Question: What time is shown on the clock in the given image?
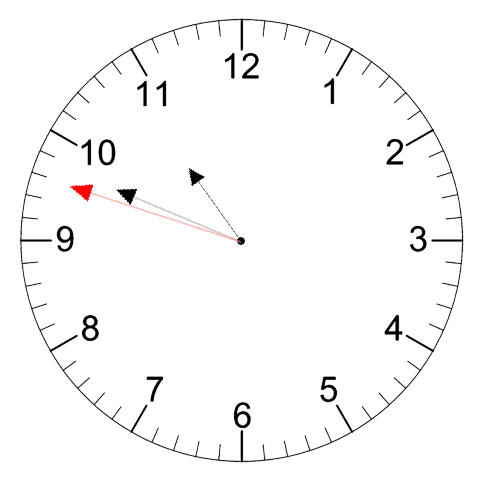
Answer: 10:48:48